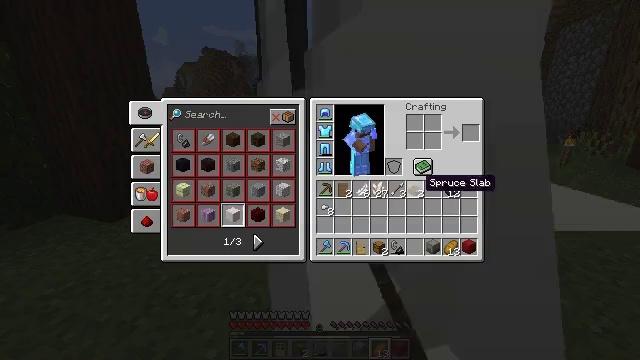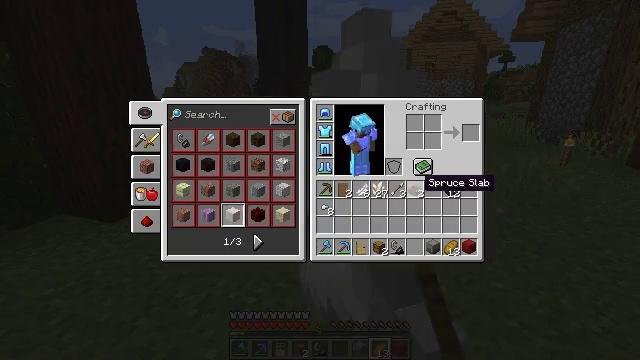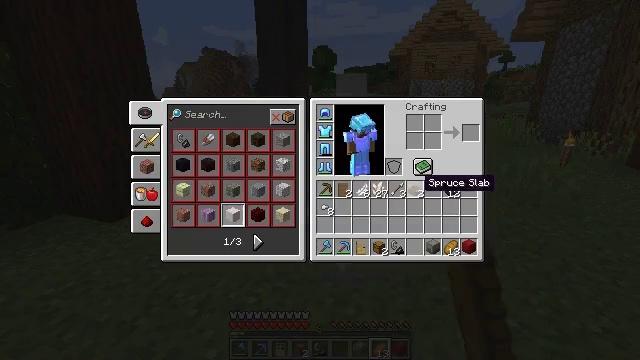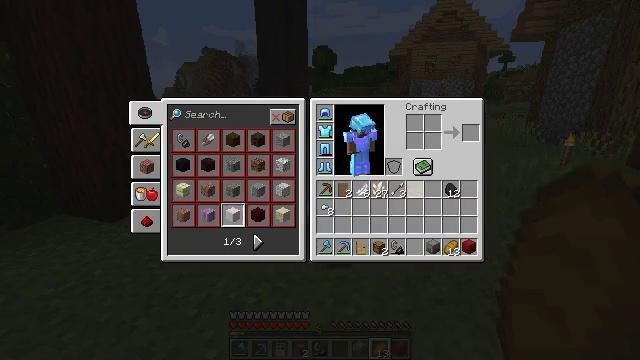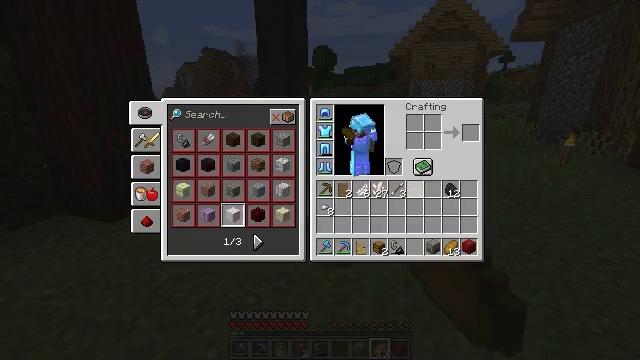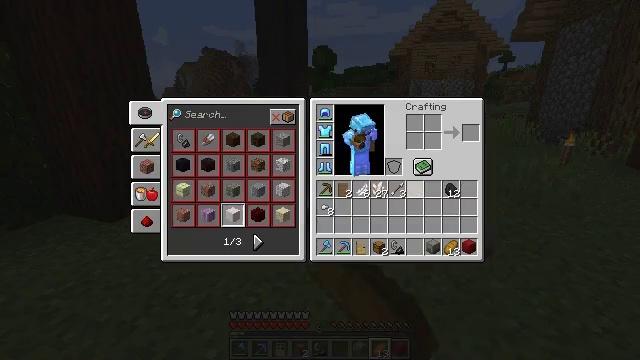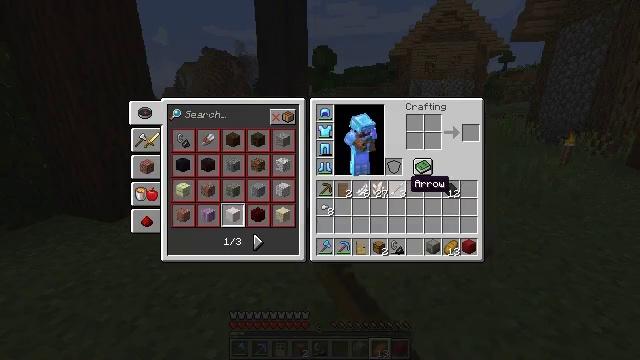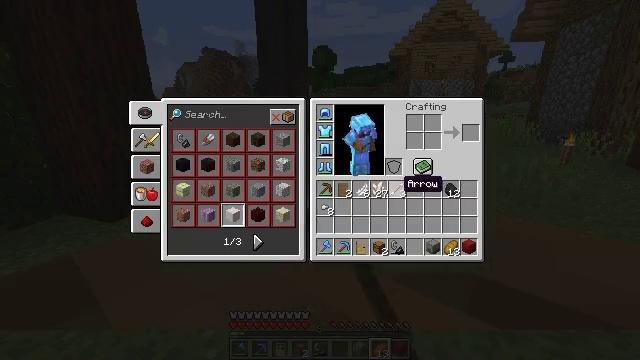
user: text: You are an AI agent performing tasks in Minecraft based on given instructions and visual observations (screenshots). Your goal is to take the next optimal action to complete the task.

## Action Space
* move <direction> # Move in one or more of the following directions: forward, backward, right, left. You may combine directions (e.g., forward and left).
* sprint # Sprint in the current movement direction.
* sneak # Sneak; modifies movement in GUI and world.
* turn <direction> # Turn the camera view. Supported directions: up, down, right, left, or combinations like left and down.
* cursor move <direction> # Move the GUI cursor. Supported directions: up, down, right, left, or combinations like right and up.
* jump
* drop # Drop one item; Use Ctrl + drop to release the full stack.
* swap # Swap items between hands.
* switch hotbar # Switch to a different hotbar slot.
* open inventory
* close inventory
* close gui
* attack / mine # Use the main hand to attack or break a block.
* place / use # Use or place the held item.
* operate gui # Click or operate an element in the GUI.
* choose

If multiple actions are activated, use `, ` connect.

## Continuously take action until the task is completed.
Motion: motion action
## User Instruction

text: Remove a spruce slab from the inventory.
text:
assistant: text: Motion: sprint, open gui
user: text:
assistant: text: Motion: sprint
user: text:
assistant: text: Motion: sprint, drop
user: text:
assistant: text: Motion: sprint, drop
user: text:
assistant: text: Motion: sprint, drop
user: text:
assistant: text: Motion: sprint, cursor move left
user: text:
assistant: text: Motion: sprint, cursor move left
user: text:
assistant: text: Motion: sprint, drop